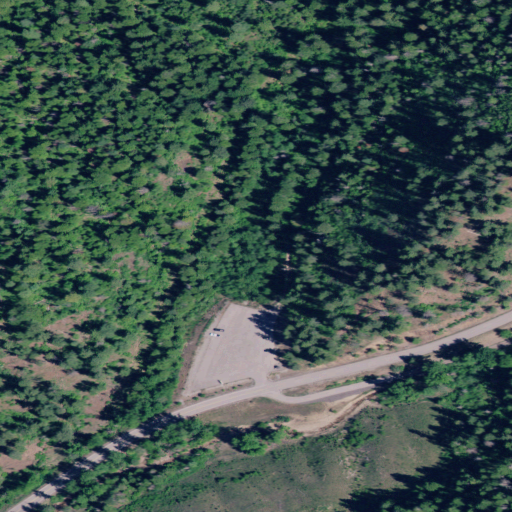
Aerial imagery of valley in Idaho named Dry Gulch containing evergreen forest, shrub, low intensity development, medium intensity development, and mixed forest